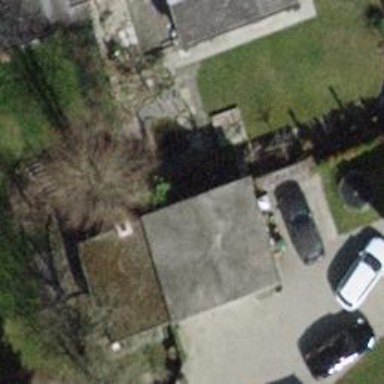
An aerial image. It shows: Garage building.